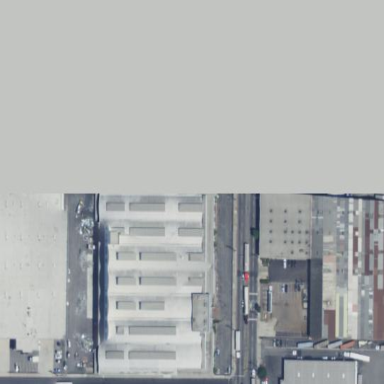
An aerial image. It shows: Warehouse.